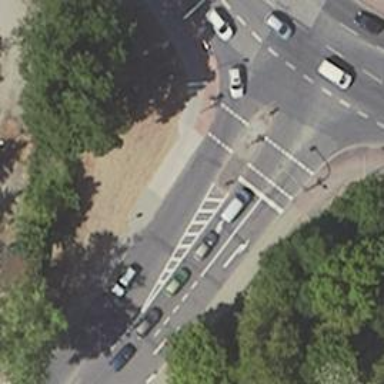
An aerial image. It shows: Path with asphalt surface featuring cycleway crossing.